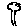
Label: tree